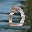
Label: 0